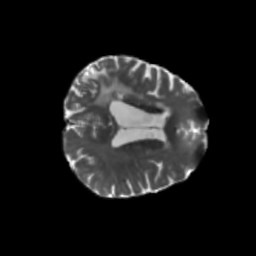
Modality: T2w
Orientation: axial
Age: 68
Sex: female
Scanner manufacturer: siemens
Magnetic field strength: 3 T
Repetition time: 5.47 s
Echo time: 0.0854 s